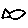
Label: fish